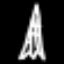
Label: The Eiffel Tower